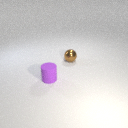
small purple rubber cylinder to the left of small brown metal sphere